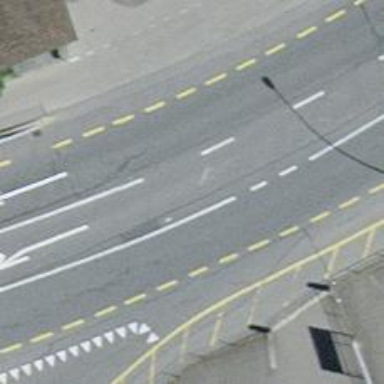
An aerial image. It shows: Asphalt road with primary highway designation. It includes separate cycle lane and sidewalk.